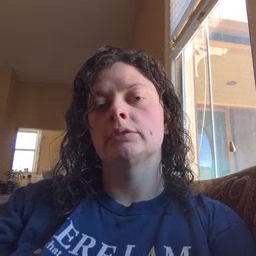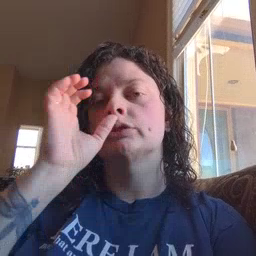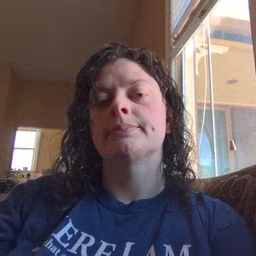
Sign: drink